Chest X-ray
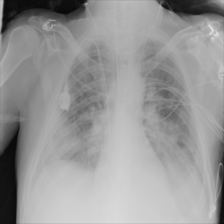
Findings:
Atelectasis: negative
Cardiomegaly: negative
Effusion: negative
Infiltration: positive
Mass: negative
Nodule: negative
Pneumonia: negative
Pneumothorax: negative
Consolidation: negative
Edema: negative
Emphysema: negative
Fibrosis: negative
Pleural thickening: negative
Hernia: negative